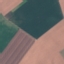
Land use / land cover: AnnualCrop